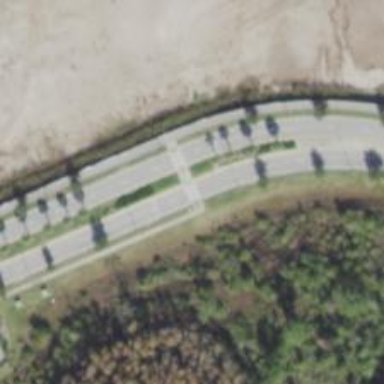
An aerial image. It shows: Uncontrolled road crossing.